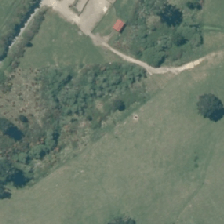
Land cover: deciduous_hardwood